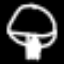
Label: mushroom